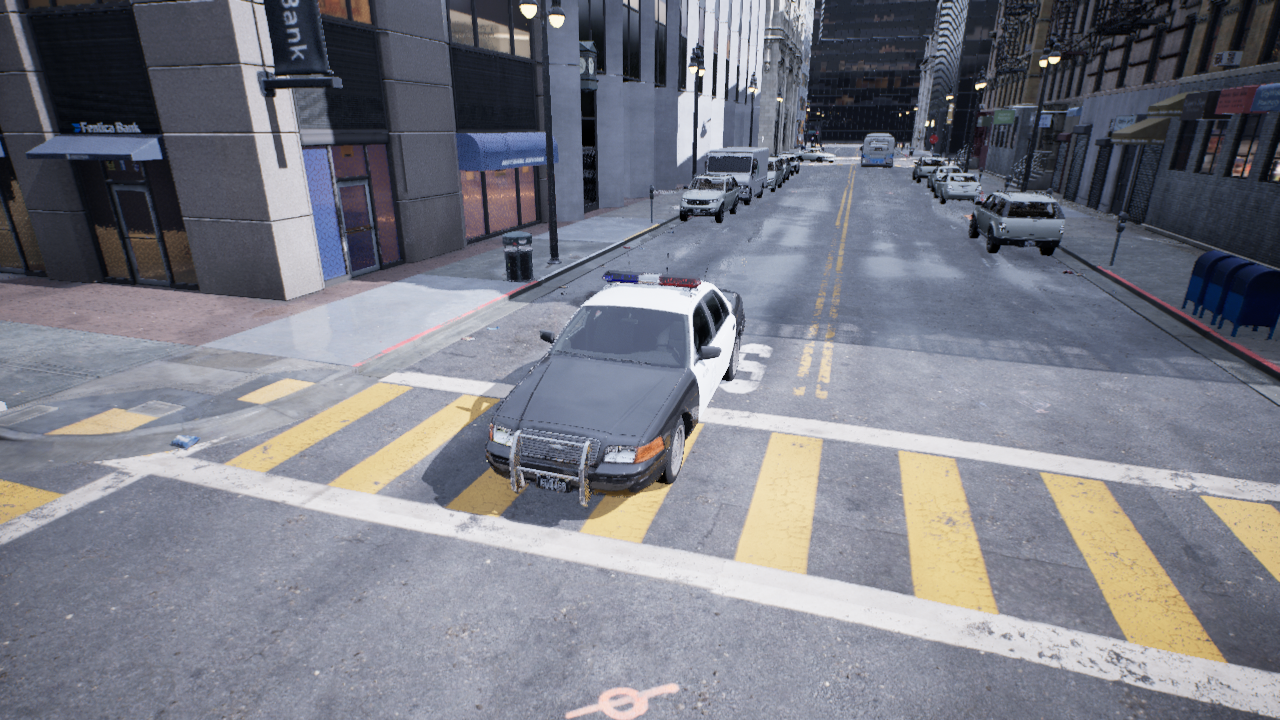
Venue: residential
Lighting: overcast
Vehicle rig: sedan